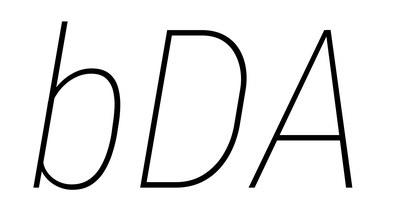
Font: Roboto-Italic_Condensed_Thin_Italic